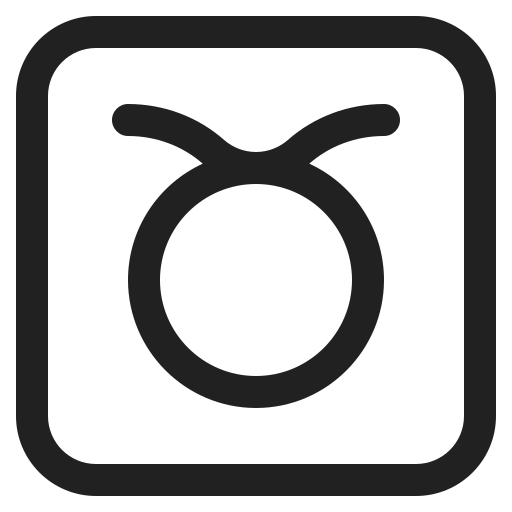
taurus high contrast